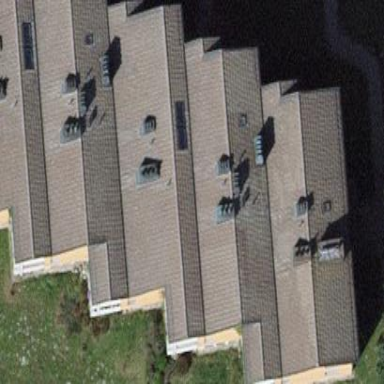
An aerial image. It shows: Building with gabled roof.